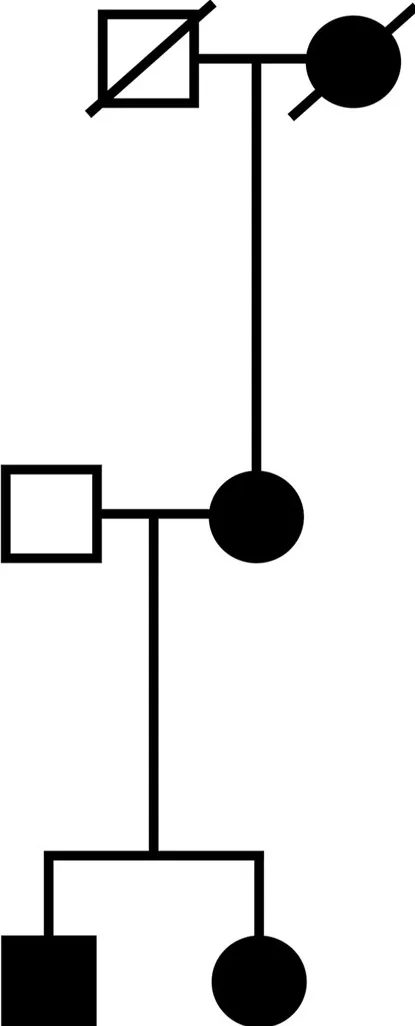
Pedigree. The patient discussed in the current case report (index patient) is marked with the arrow. Male individuals are shown as squares, females as circles. Affected (microhematuria) and healthy individuals are denoted with filled and empty symbols, respectively. Symbols of deceased individuals are crossed out.
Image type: radiology (ct)